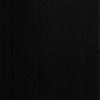
Label: dusty